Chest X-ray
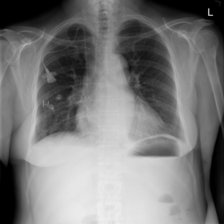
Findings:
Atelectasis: negative
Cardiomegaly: positive
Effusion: positive
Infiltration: negative
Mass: negative
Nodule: negative
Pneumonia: negative
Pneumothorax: negative
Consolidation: negative
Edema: negative
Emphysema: negative
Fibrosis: negative
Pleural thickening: negative
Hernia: negative